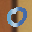
Label: 0